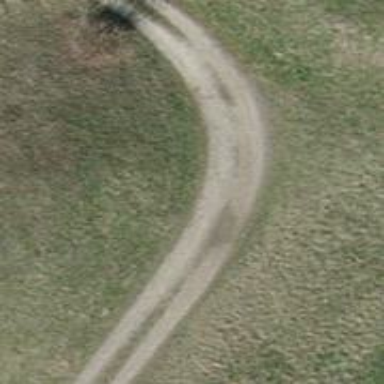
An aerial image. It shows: Track with fine gravel surface. The track type is grade 2.